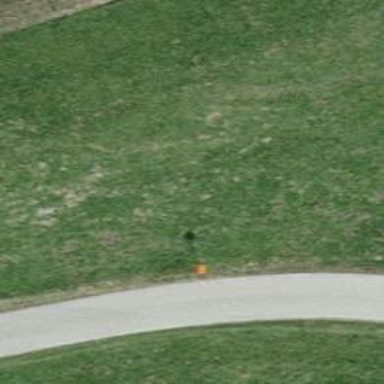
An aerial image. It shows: Pipeline marker.